Interaction volume radius: 5 \u00c5
Interaction volume height: 10 \u00c5
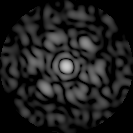
Disorder parameter: 0.7596